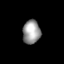
Tissue: skin
Cell type: Epithelial cells
Senescence score: 0.2863
Nuclear area (px): 408
Mean DAPI intensity: 155.176